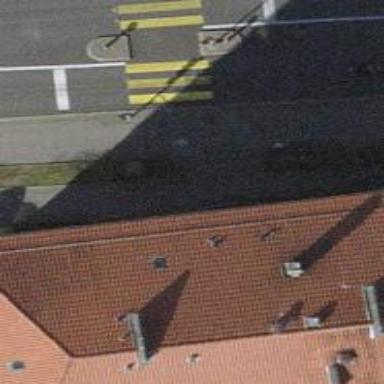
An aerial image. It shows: Kerb barrier.